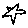
Label: star